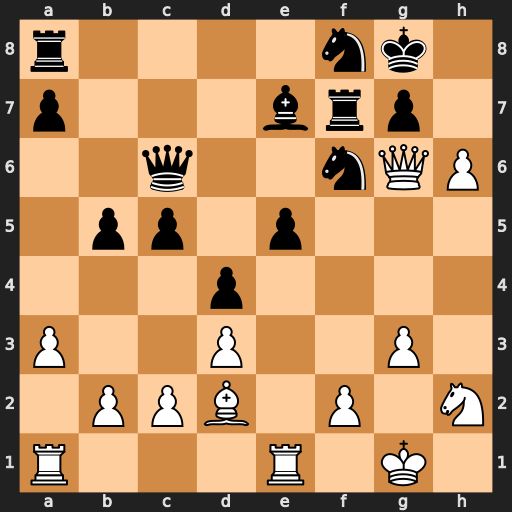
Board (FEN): r4nk1/p3brp1/2q2nQP/1pp1p3/3p4/P2P2P1/1PPB1P1N/R3R1K1
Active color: w
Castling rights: -
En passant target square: -
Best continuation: h7+ Kh8 Qxf7